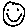
Label: smiley face